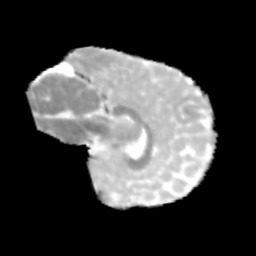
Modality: MD
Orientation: sagittal
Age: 11
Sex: male
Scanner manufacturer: siemens
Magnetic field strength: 3 T
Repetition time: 3.8 s
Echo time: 0.07 s